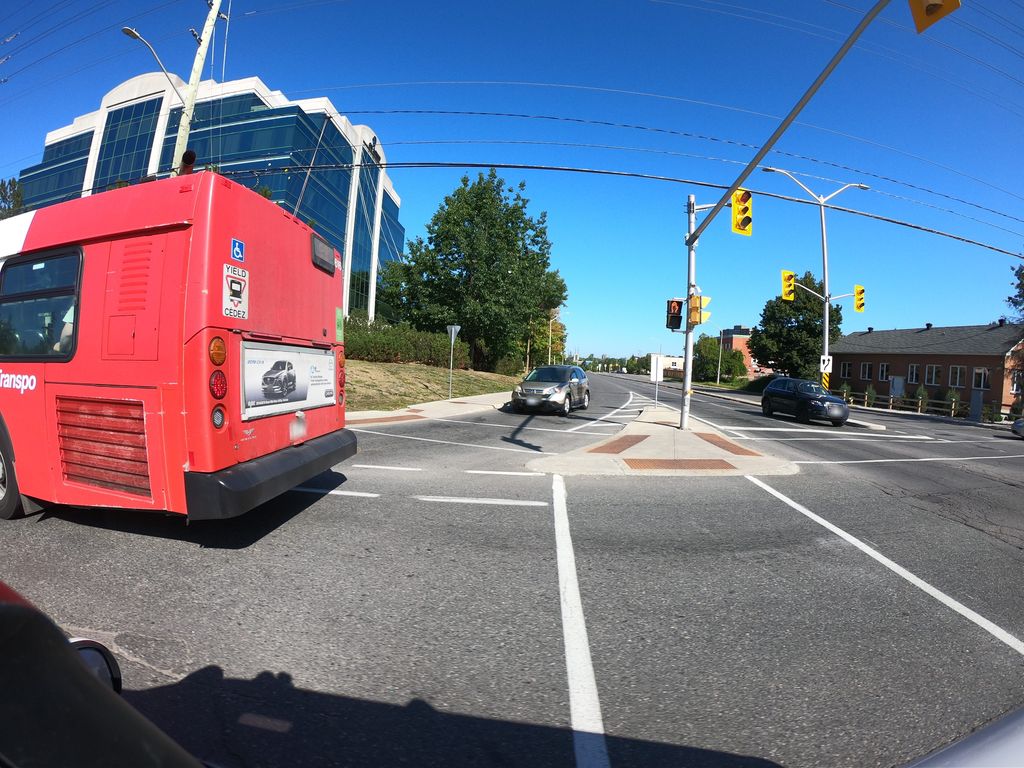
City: ottawa-gatineau